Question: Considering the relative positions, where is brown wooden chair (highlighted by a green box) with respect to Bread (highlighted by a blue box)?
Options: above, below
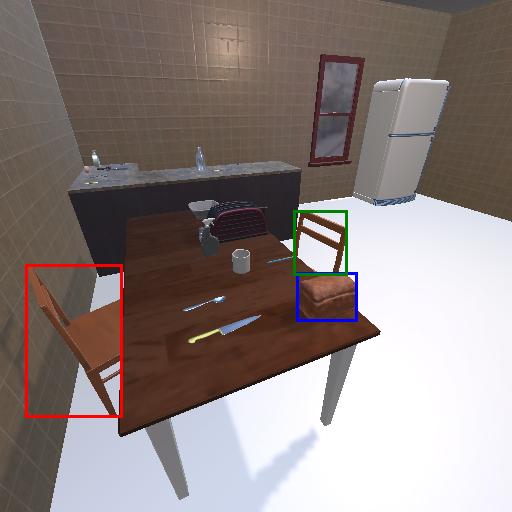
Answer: above